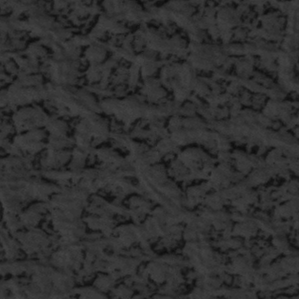
Label: frost